Question: I am using Google's SlidingTabLayout. As i only have 3 tabs to be displayed, I am seeing empty space after last tab.
Please screenshot below.

Can someone explain me how to fit the tabs to entire screen. Thanks for your time.
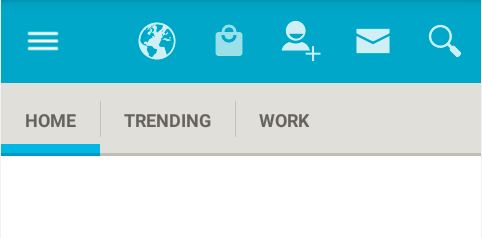
Answer: In 'SlidingTabLayout.java', find
'''
protected TextView createDefaultTabView(Context context)
'''
and add these lines to that method:
'''
WindowManager wm = (WindowManager) context.getSystemService(Context.WINDOW_SERVICE);
Display display = wm.getDefaultDisplay();
Point size = new Point();
display.getSize(size);
textView.setWidth(size.x / 3);
'''
That fixed it for me. Basically, you're getting the width of your screen and dividing by 3 (the number of tabs) and setting that as the width for the 'TextField' that makes up your tab.
In the current source, google added a 'setDistributeEvenly(Boolean);' method, so you can use 'slidingTabs.setDistributeEvenly(true);' instead. When using the older source code, either use my solution above, or update to the newest source (latter is recommended).